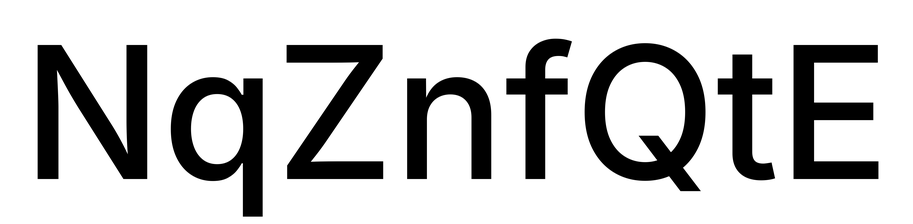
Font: Inter_Medium